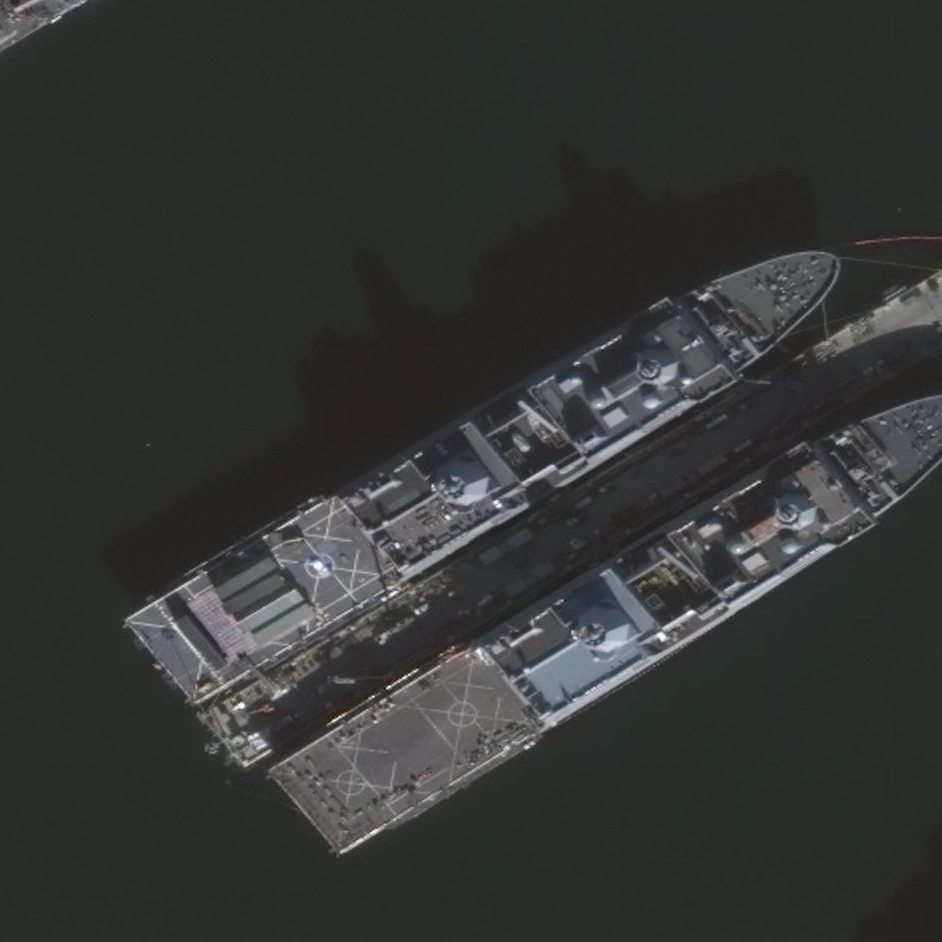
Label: combat